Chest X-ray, AP view. Patient: 18 years old, sex F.
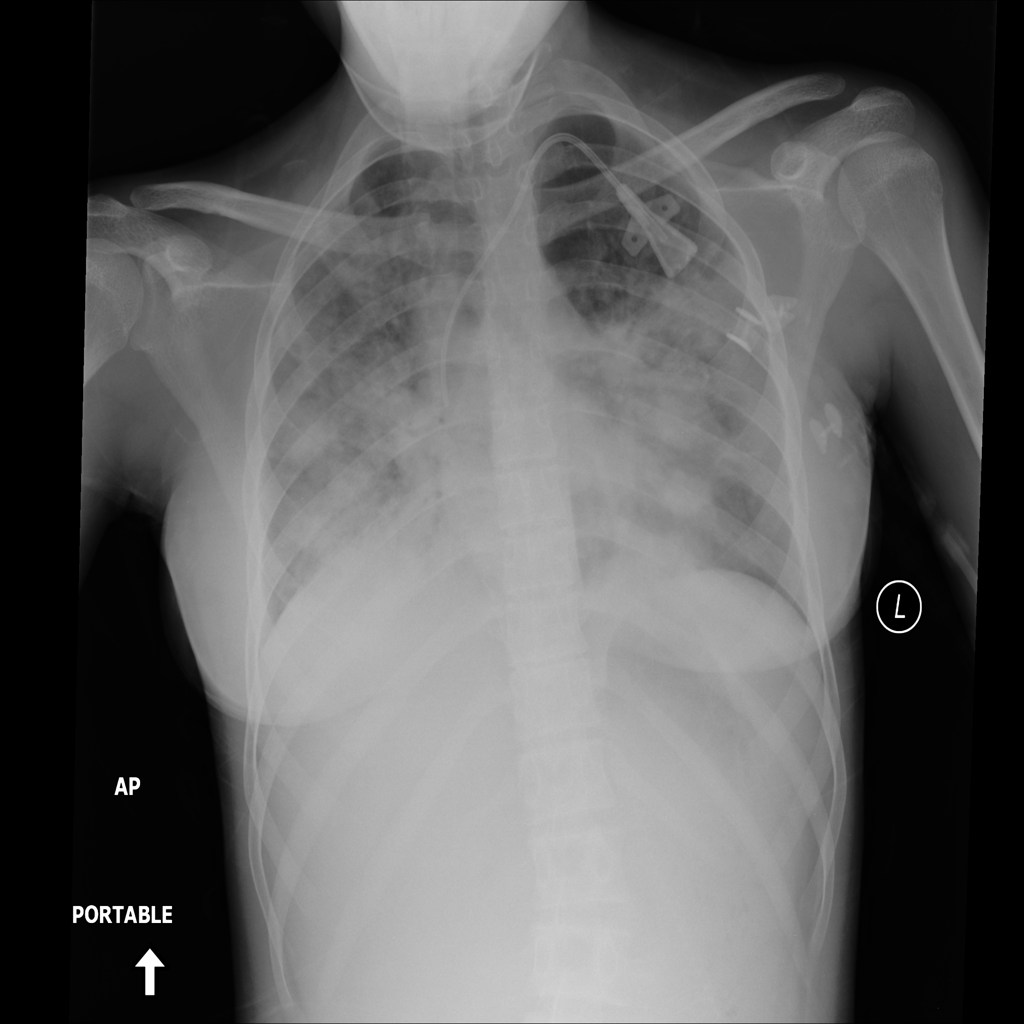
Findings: No Finding